Aerial crown-view tile of a tropical tree (Barro Colorado Island, Panama), acquired 20240918:
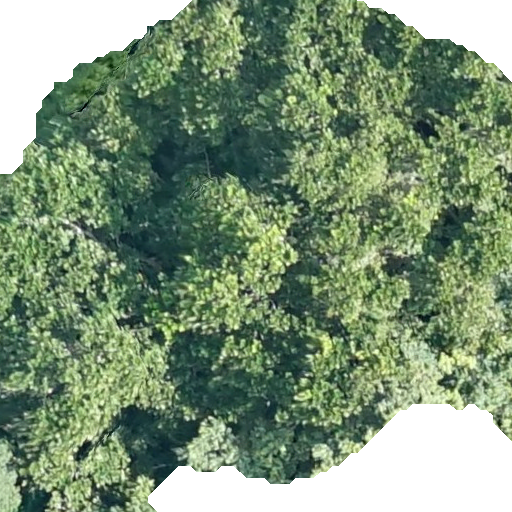
Species: Anacardium excelsum
GBIF accepted scientific name: Anacardium excelsum
Crown area: 411.754 m²